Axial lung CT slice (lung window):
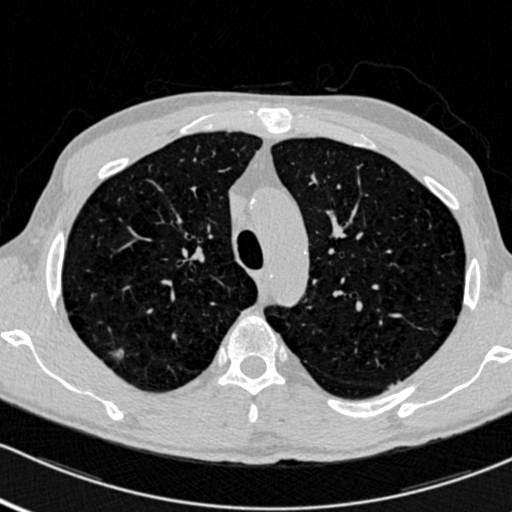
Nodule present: yes
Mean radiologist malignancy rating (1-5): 3.667